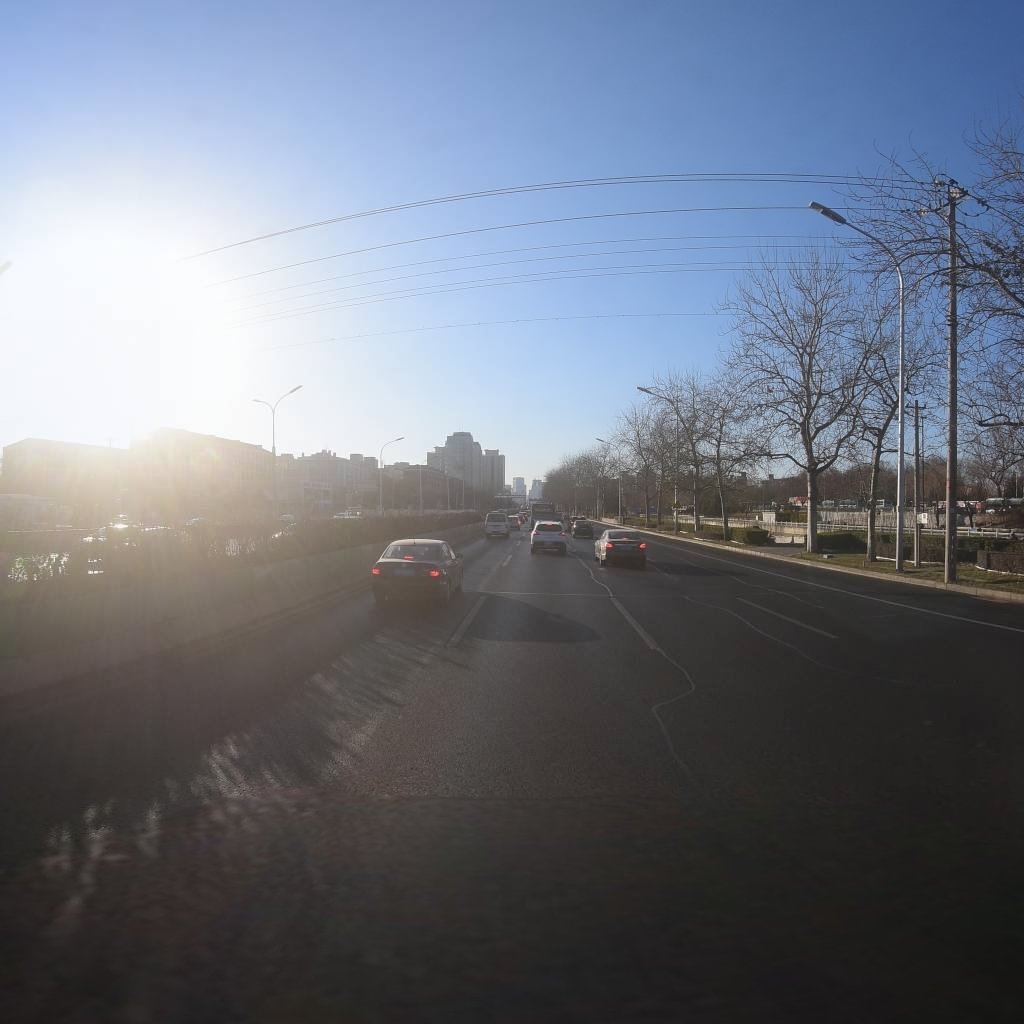
Region: Dongcheng
Road damage annotations: longitudinal patch, longitudinal patch, longitudinal patch, longitudinal patch, transverse patch